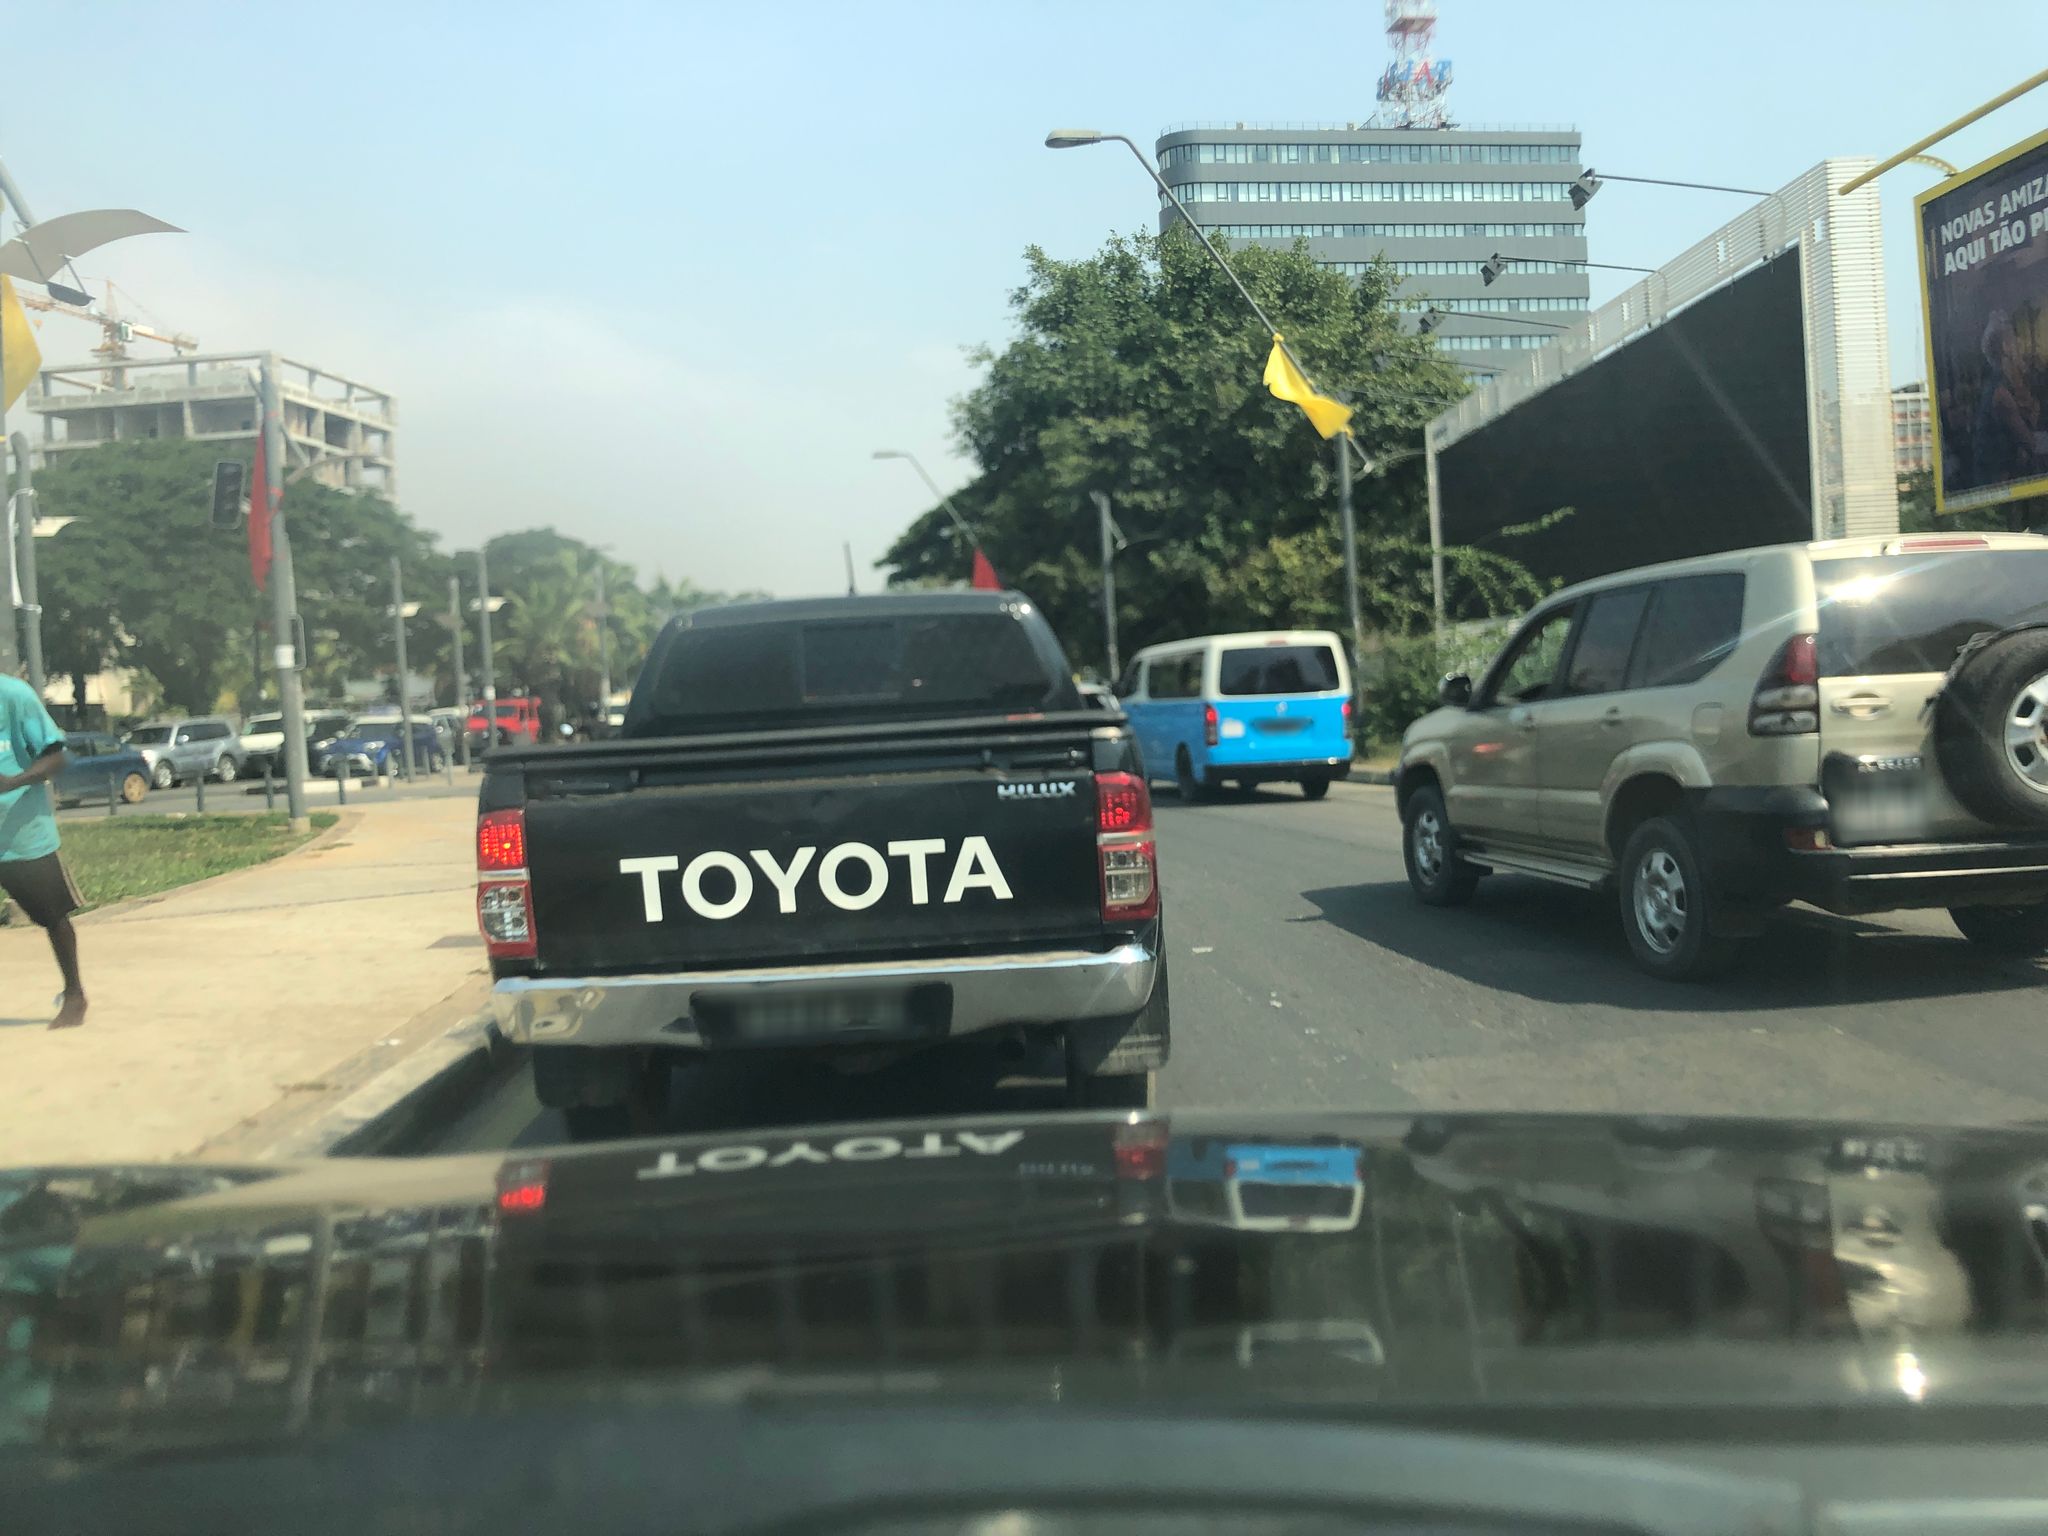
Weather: clear
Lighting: day
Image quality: good
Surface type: driving surface
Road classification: secondary
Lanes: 2
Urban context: urban centre
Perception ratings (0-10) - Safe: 1.6, Lively: 6.08, Beautiful: 4.98, Boring: 1.98, Depressing: 7.92, Wealthy: 2.28